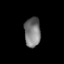
Tissue: lung
Cell type: Endothelial cells
Senescence score: 0.1402
Nuclear area (px): 466
Mean DAPI intensity: 121.266